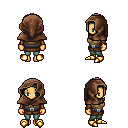
a pixel art fantasy rpg character, female body template, human, tanned skin, leather chest armor, teal pants, white blonde long hairstyle, cloth hood, leather bracers, gold boots, four views (front, back, left, right), 2x2 character sprite sheet, small pixel art, hard edges, no anti-aliasing